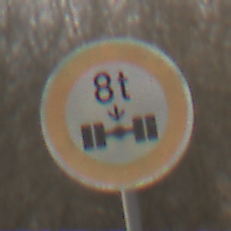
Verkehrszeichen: TatsaechlicheAchslast
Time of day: MorningAfternoon
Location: Outdoor (Nature)
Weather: PartlyCloudy
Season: Winter
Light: Natural